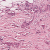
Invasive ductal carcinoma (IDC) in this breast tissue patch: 1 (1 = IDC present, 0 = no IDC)